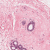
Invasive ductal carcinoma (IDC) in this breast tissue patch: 0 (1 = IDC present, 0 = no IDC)